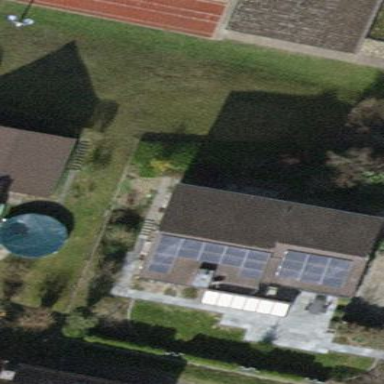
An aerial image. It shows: Detached building with tiled roof.